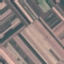
Label: AnnualCrop